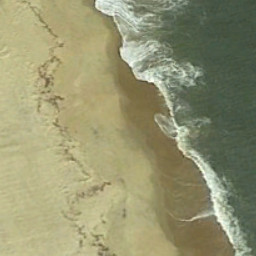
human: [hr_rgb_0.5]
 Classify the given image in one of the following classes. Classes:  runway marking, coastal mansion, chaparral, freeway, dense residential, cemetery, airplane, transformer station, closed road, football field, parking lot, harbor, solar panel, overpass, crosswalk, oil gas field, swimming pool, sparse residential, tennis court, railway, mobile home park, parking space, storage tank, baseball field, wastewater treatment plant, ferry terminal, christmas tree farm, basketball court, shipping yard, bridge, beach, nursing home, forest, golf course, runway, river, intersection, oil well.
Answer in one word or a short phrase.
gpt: beach